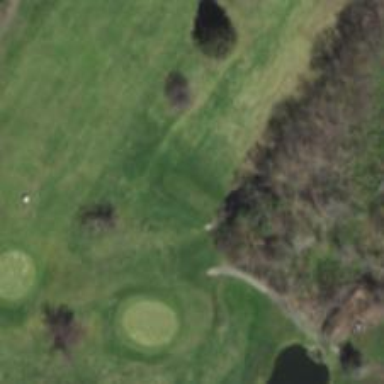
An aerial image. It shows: Golf tee.